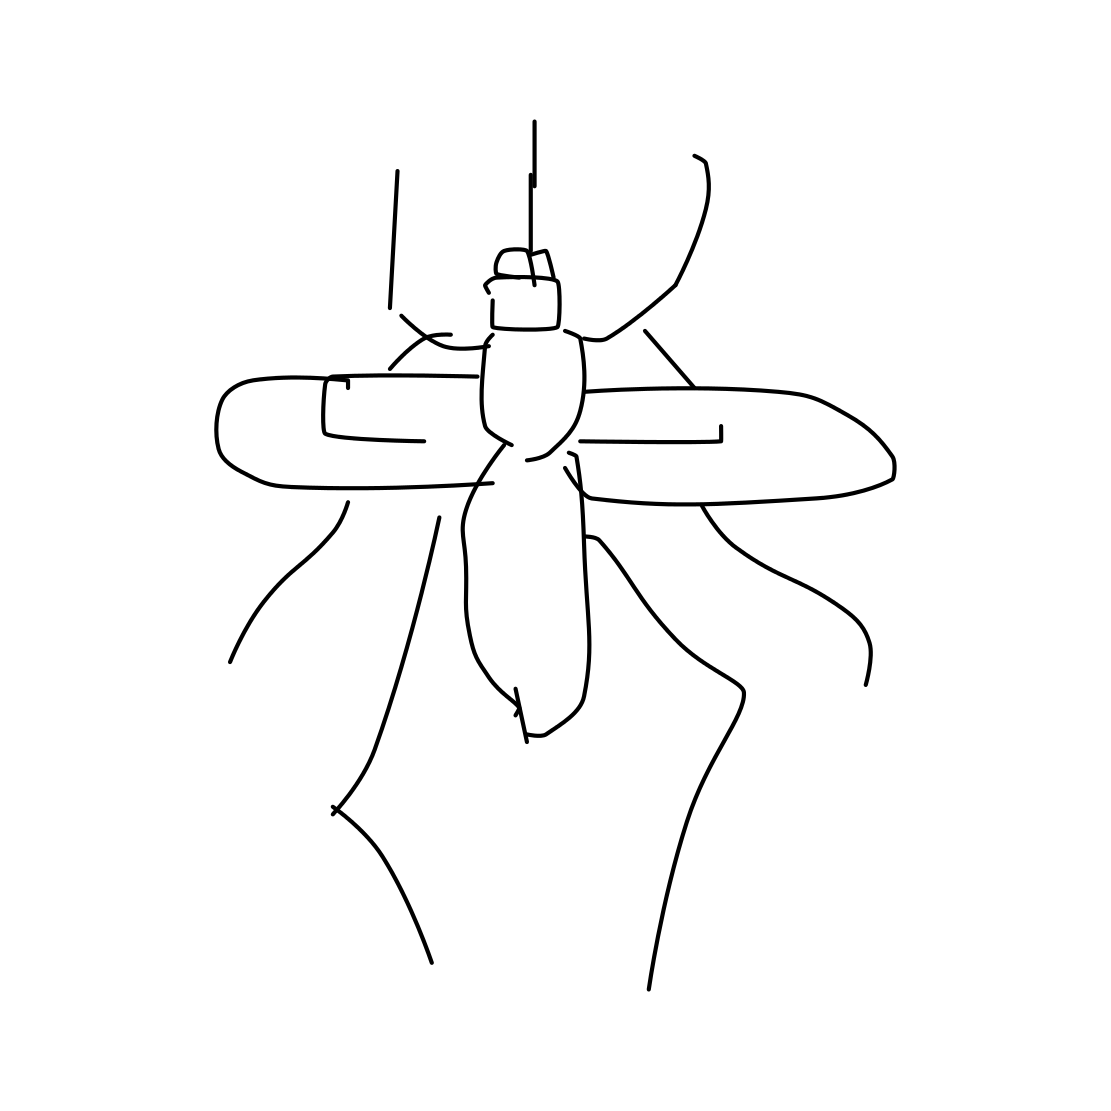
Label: mosquito